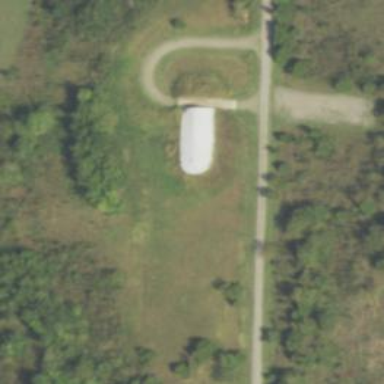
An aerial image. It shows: Military bunker for protection and defense.